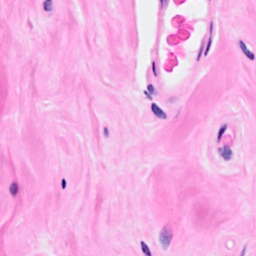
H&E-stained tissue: Breast